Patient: sex M, age 64
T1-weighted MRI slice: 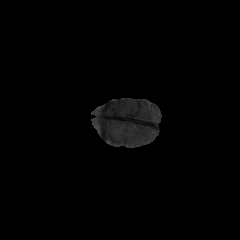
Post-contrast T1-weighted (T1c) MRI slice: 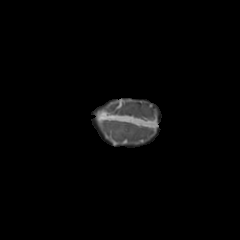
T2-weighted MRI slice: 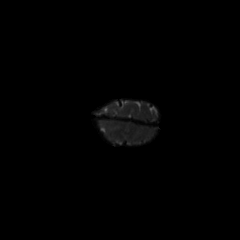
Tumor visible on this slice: no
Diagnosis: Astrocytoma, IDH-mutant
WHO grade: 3